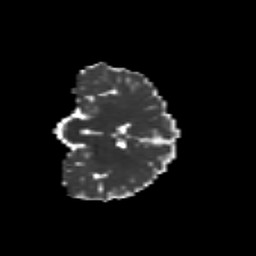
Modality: MD
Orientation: coronal
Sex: female
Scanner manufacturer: siemens
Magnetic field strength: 3 T
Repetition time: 5 s
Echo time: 0.071 s